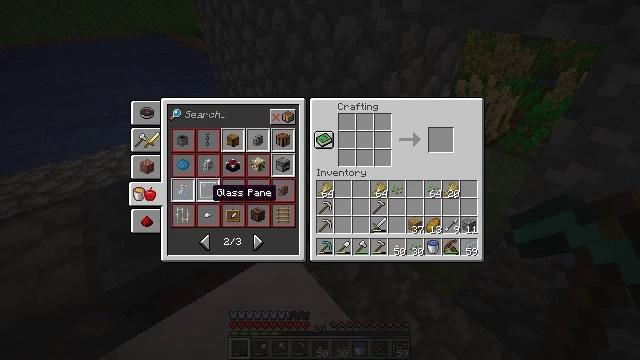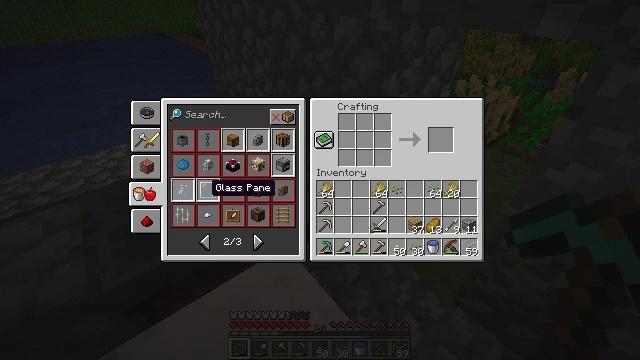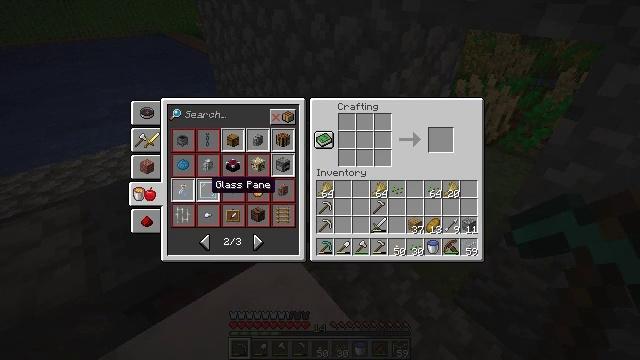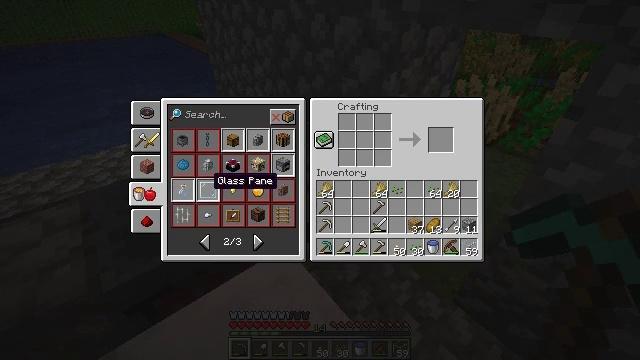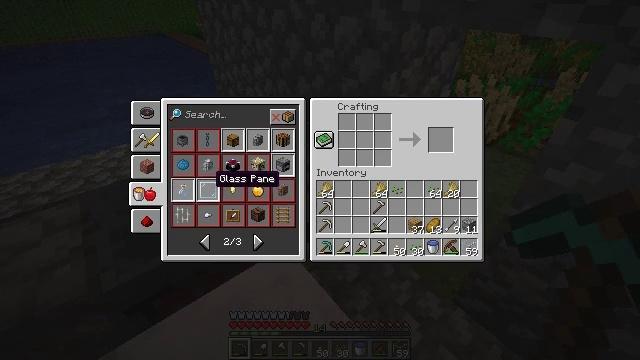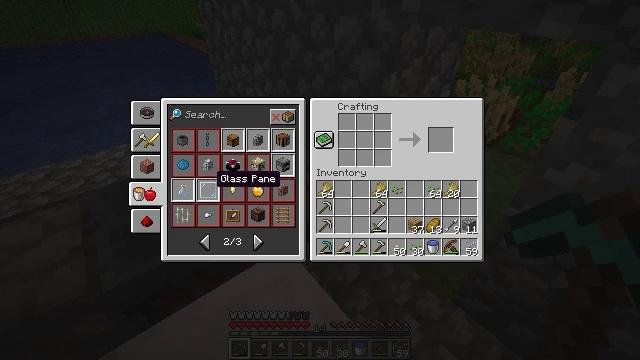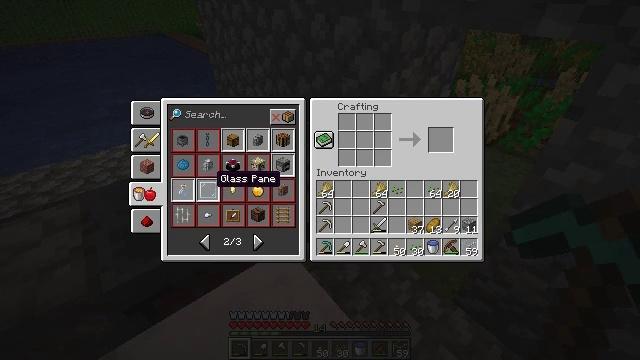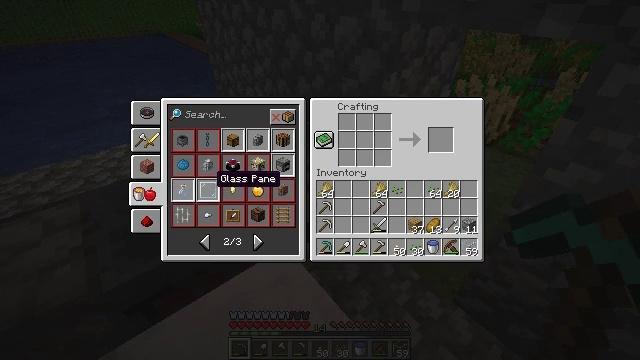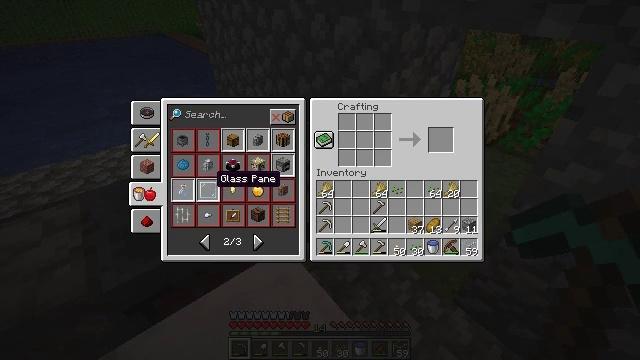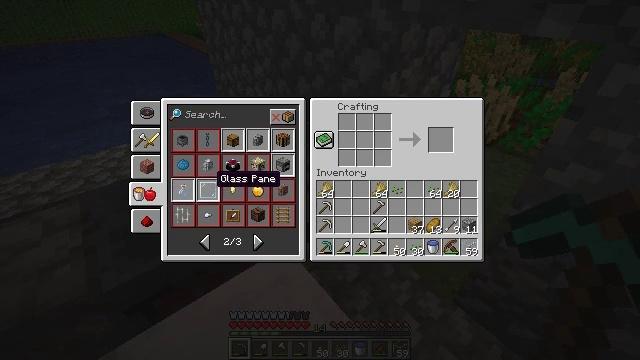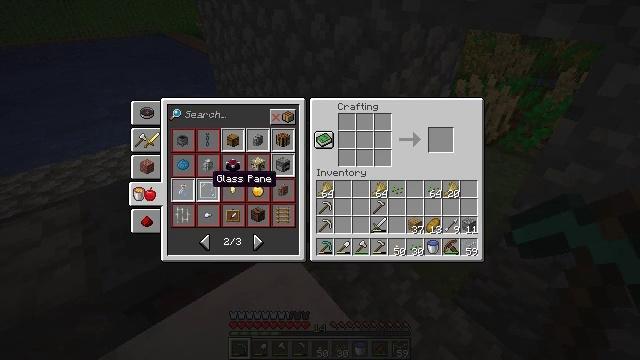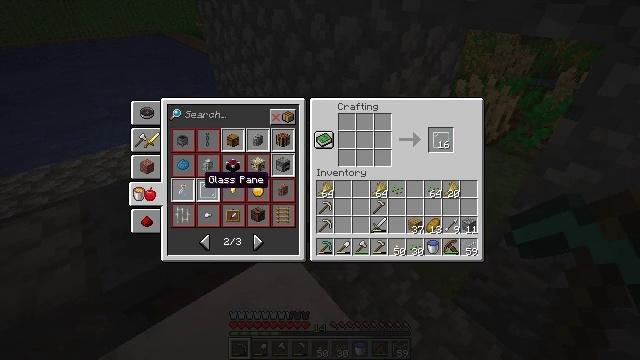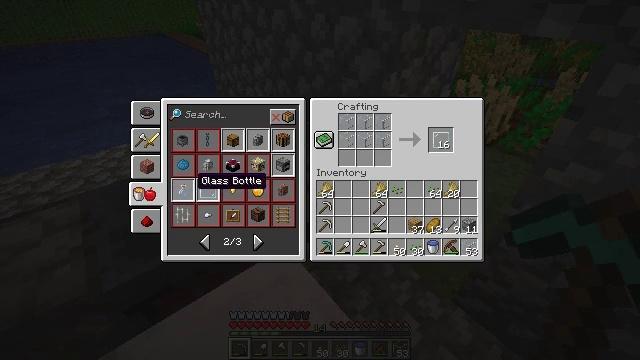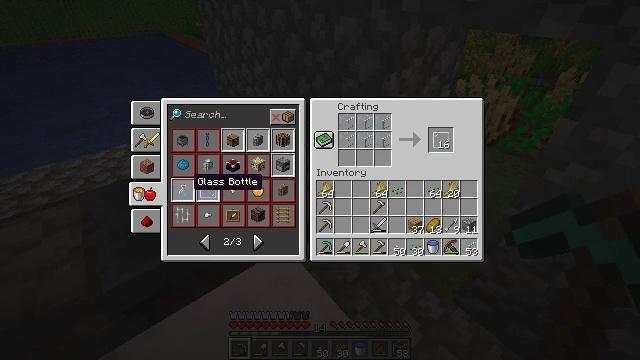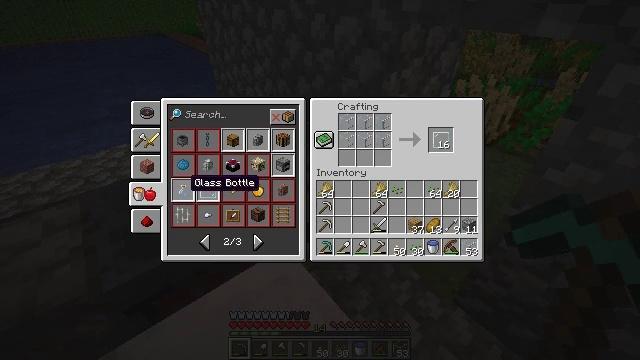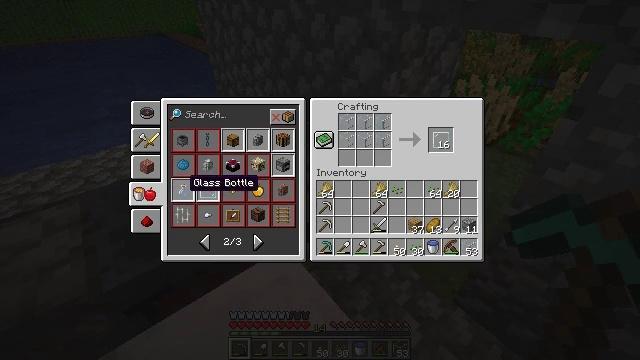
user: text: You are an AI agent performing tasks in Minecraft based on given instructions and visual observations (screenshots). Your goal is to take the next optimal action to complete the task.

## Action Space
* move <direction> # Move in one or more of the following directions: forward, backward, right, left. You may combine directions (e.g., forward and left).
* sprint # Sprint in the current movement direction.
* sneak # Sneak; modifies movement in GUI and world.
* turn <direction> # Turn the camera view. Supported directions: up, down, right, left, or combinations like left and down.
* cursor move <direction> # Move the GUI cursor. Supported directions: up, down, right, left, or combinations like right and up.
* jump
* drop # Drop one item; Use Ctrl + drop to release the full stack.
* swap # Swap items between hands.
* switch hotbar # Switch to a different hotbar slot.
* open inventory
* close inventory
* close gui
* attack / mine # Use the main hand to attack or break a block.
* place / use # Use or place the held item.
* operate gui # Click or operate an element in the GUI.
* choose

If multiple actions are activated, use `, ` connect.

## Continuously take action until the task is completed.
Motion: motion action
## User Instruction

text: Make a glass bottle at the crafting table.
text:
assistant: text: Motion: no_op
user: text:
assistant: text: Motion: no_op
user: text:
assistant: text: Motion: no_op
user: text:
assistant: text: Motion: no_op
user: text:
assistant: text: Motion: no_op
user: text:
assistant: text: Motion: operate gui
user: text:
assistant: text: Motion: operate gui
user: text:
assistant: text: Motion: operate gui
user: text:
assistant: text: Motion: no_op
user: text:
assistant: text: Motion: no_op
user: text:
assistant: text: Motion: cursor move left
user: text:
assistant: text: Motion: no_op
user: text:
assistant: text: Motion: no_op
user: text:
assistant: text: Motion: no_op
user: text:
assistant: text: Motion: no_op
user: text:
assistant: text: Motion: operate gui
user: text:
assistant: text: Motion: operate gui
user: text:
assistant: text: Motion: operate gui
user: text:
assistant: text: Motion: operate gui
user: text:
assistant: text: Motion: no_op
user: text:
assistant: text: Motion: no_op
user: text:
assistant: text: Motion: no_op
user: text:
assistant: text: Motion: no_op
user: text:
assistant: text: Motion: no_op
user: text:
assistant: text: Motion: no_op
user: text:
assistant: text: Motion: no_op
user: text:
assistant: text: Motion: cursor move right and up
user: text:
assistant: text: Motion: cursor move right and up
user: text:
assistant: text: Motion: cursor move right and up
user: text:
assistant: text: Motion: cursor move right